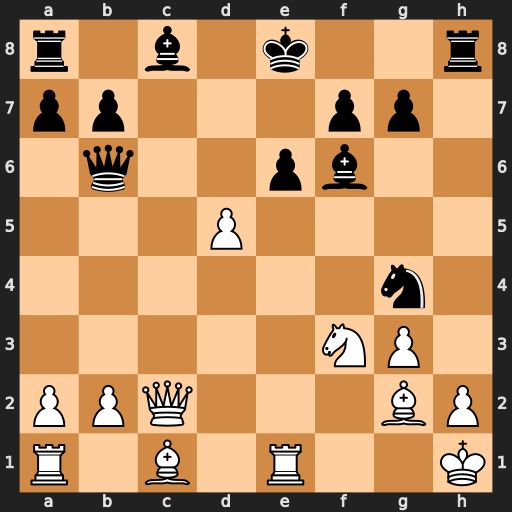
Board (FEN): r1b1k2r/pp3pp1/1q2pb2/3P4/6n1/5NP1/PPQ3BP/R1B1R2K
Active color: w
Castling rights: kq
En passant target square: -
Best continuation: Qa4+ Kf8 Qxg4